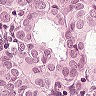
Metastatic tissue present: yes